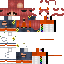
A female human skin with medium skin, wearing brown long hair dressed in a red hoodie and black jeans, featuring a closed mouth.